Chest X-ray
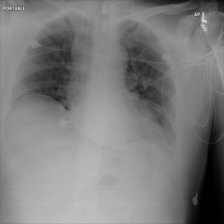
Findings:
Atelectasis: negative
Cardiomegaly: negative
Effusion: negative
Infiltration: negative
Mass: negative
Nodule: negative
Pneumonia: negative
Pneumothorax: negative
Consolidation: negative
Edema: negative
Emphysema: negative
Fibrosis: negative
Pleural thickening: negative
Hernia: negative